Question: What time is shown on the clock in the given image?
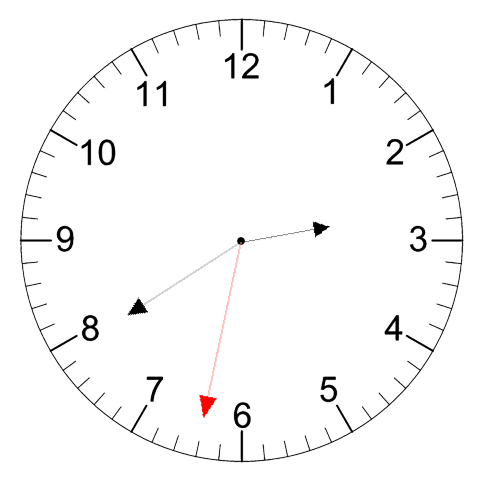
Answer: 02:39:32